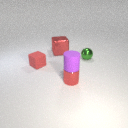
small red metal cylinder below small purple rubber cylinder